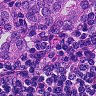
Metastatic tissue present: yes